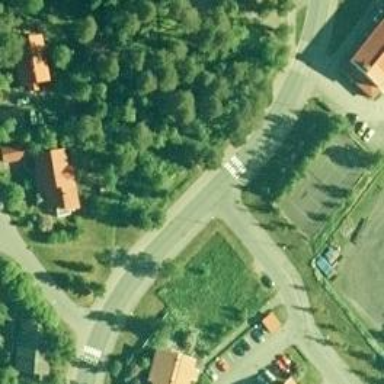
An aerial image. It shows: Cycleway.